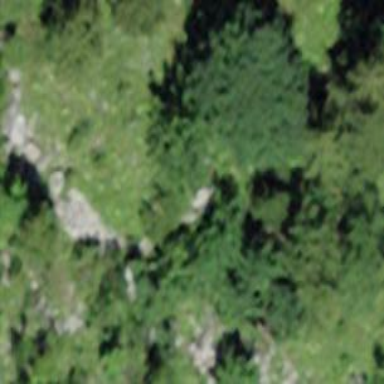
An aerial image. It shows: Forest area.